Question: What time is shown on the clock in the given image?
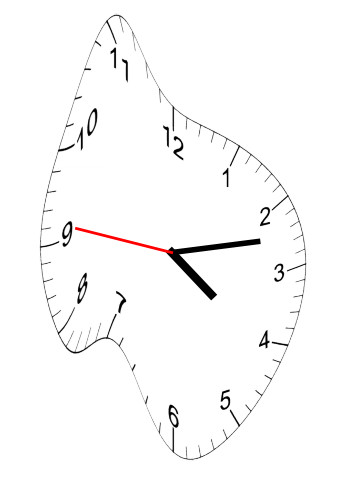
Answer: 04:12:46